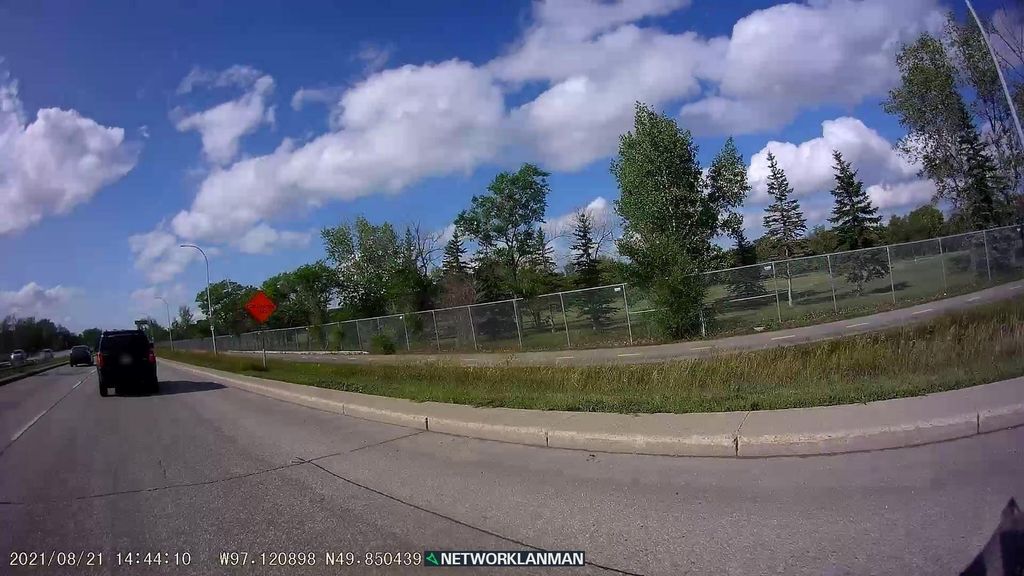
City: winnipeg